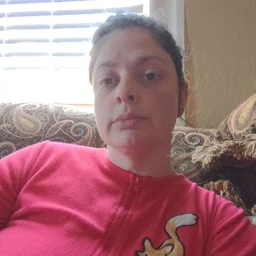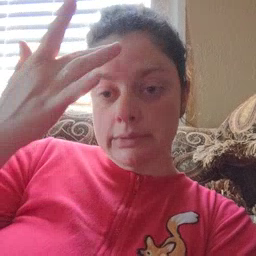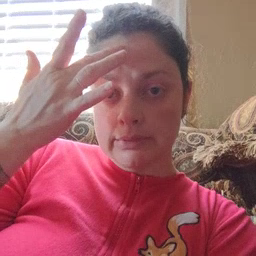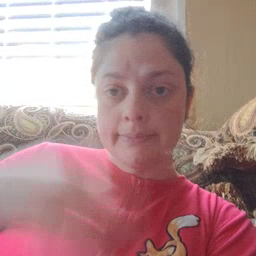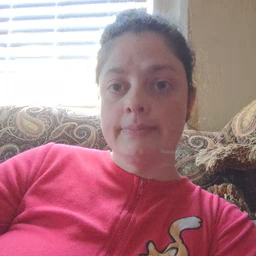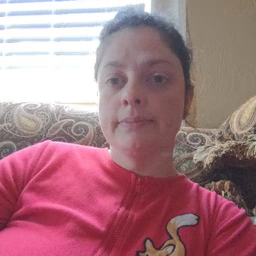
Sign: sick